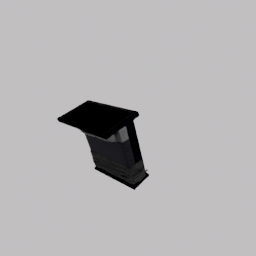
Label: furniture